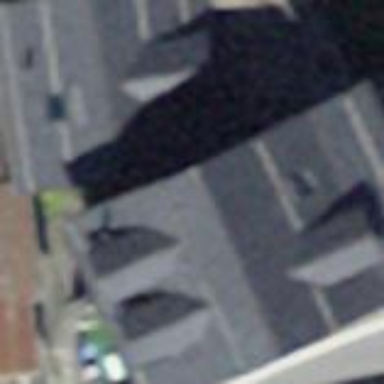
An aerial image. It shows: Simple house.